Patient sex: F
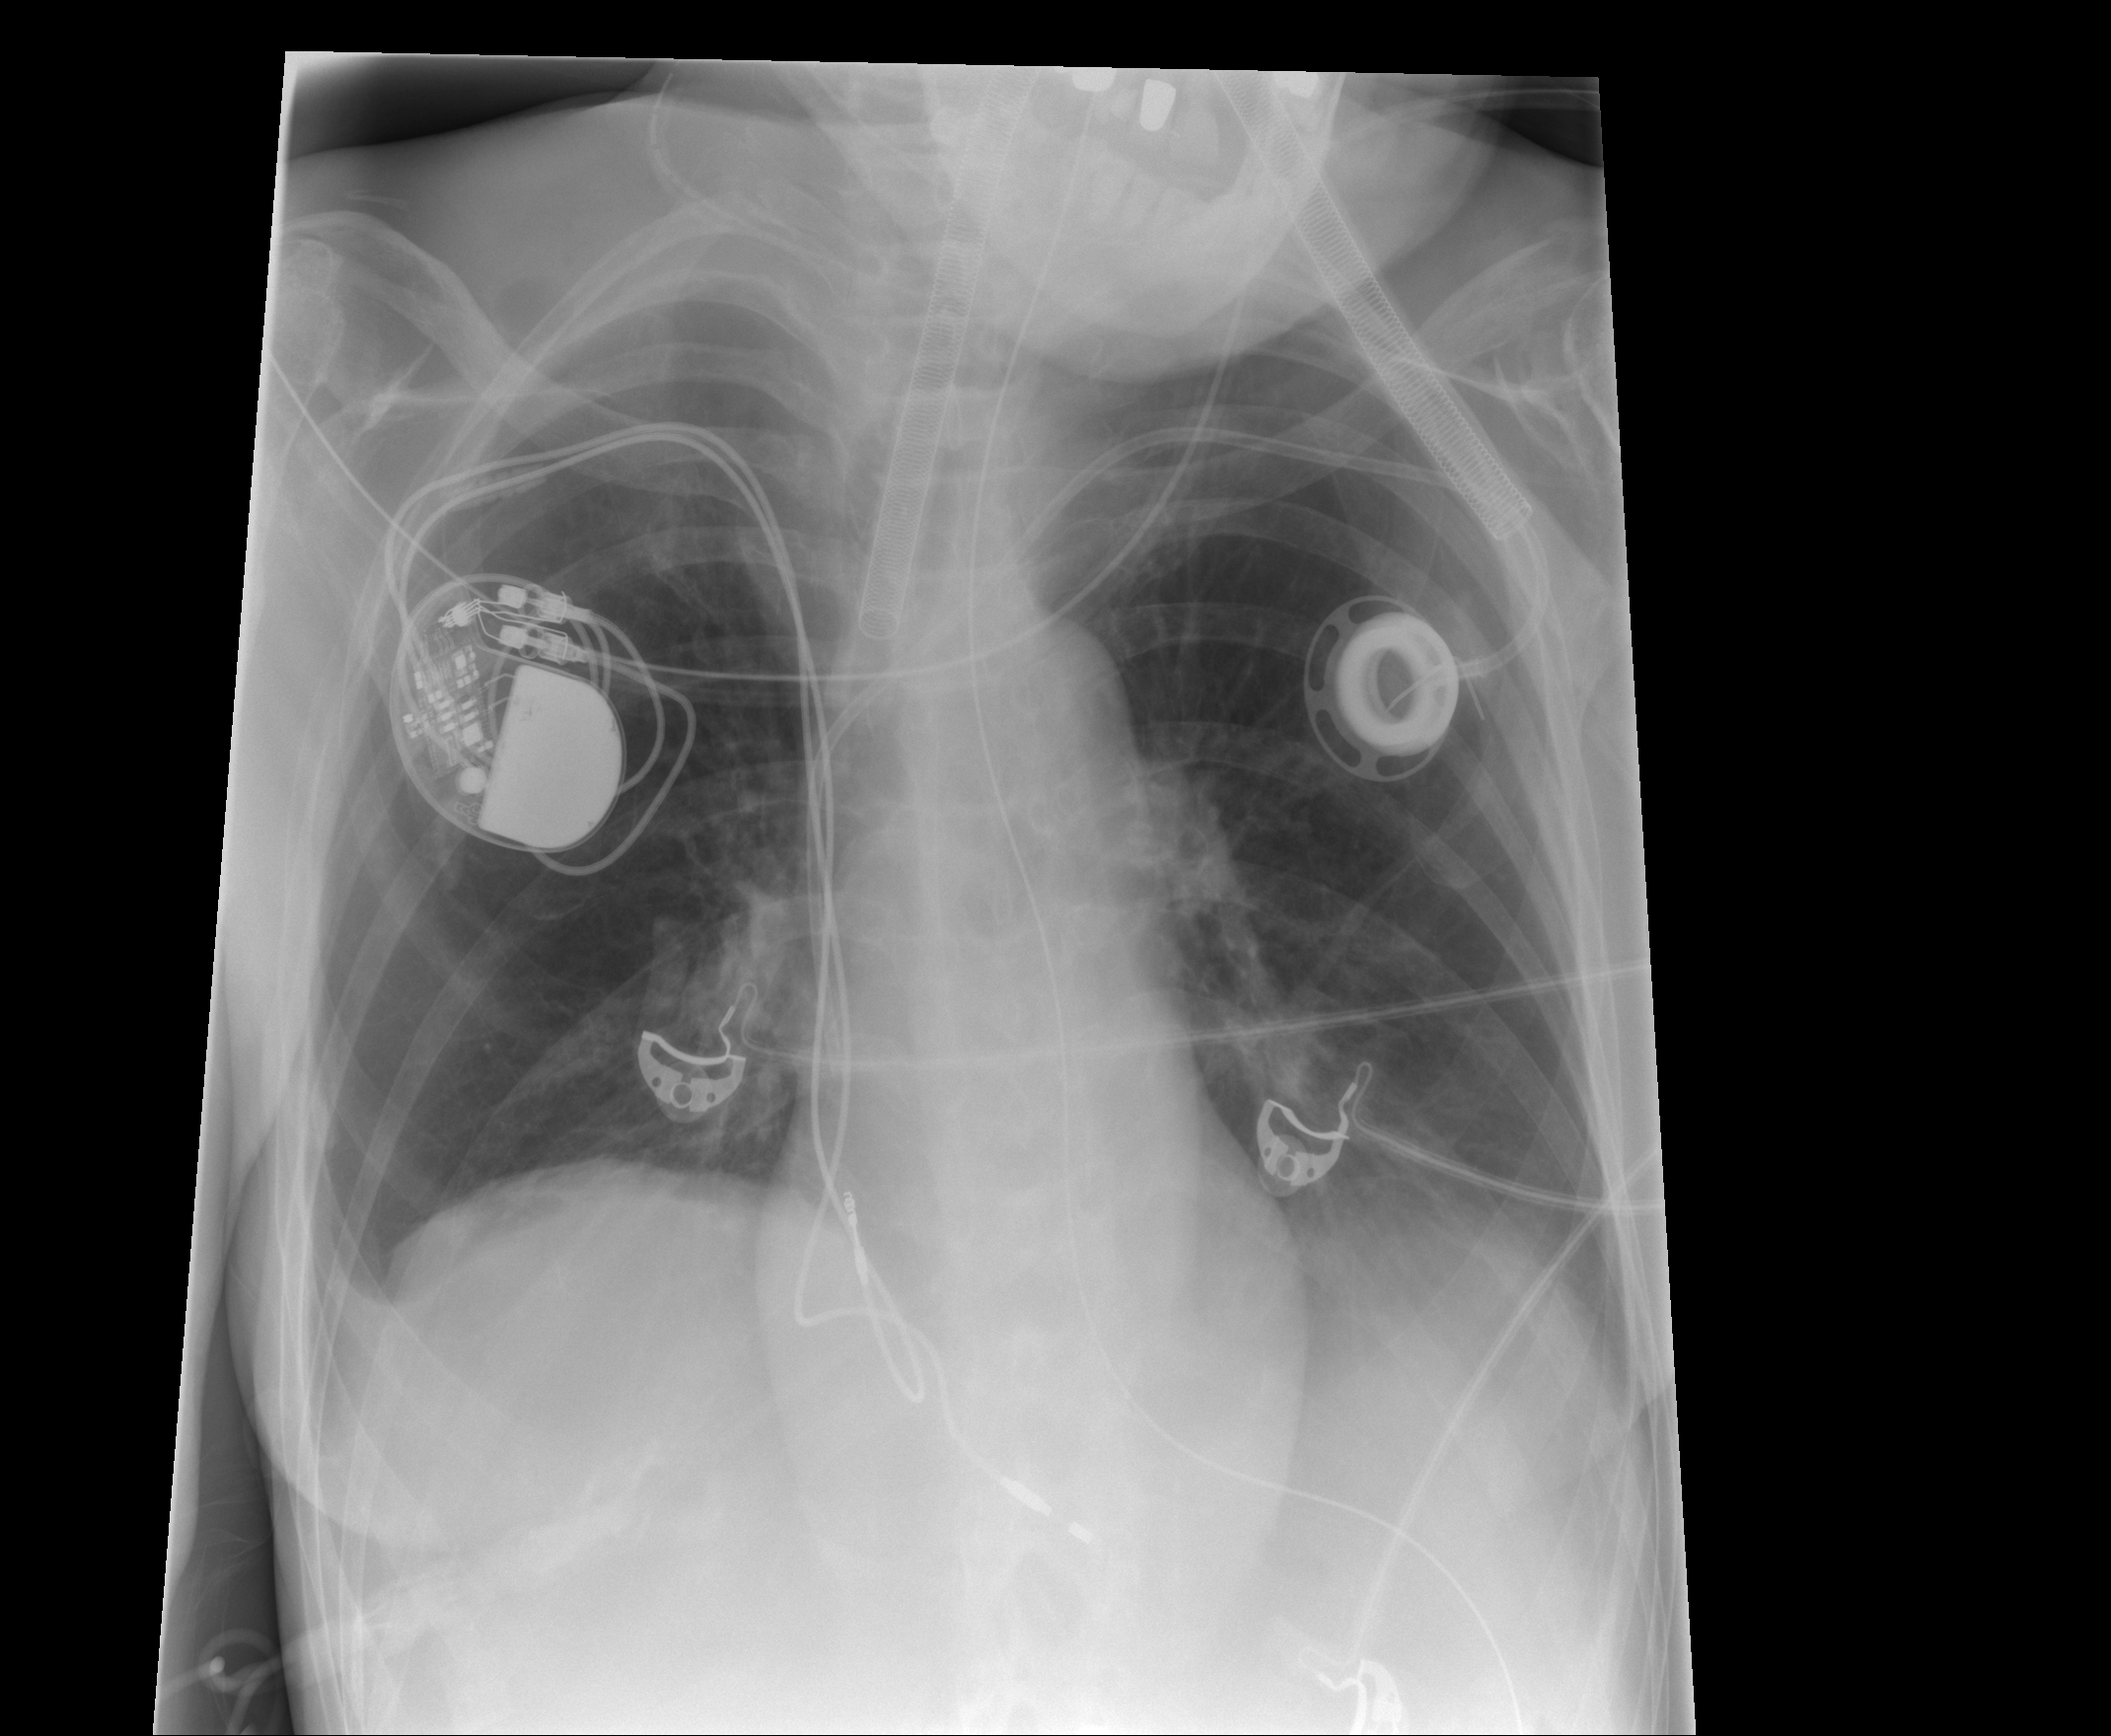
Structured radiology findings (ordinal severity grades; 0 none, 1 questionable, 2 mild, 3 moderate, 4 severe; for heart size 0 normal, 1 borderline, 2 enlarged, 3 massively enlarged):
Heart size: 0
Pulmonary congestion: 0
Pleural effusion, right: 2
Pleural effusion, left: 2
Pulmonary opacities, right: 0
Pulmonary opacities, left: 0
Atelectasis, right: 2
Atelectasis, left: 2